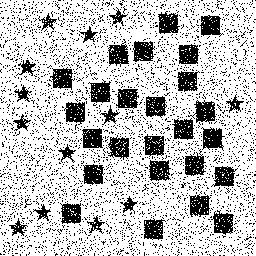
Squares: 25
Triangles: 0
Stars: 13
Total shapes: 38